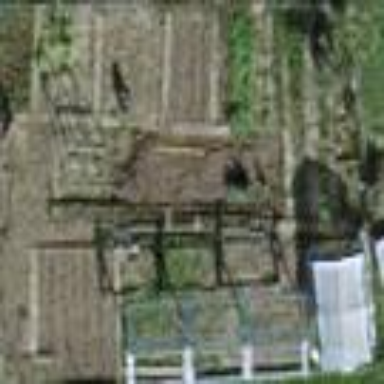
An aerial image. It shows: Vegetable garden in the leisure land area.